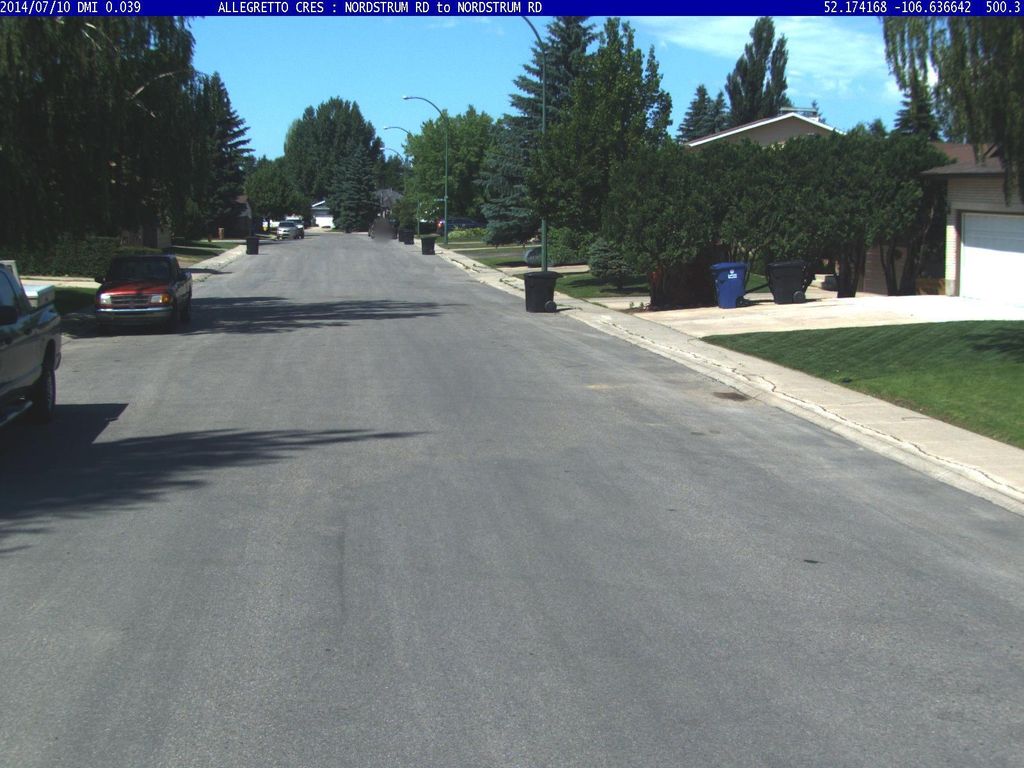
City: saskatoon